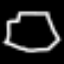
Label: octagon